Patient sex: M
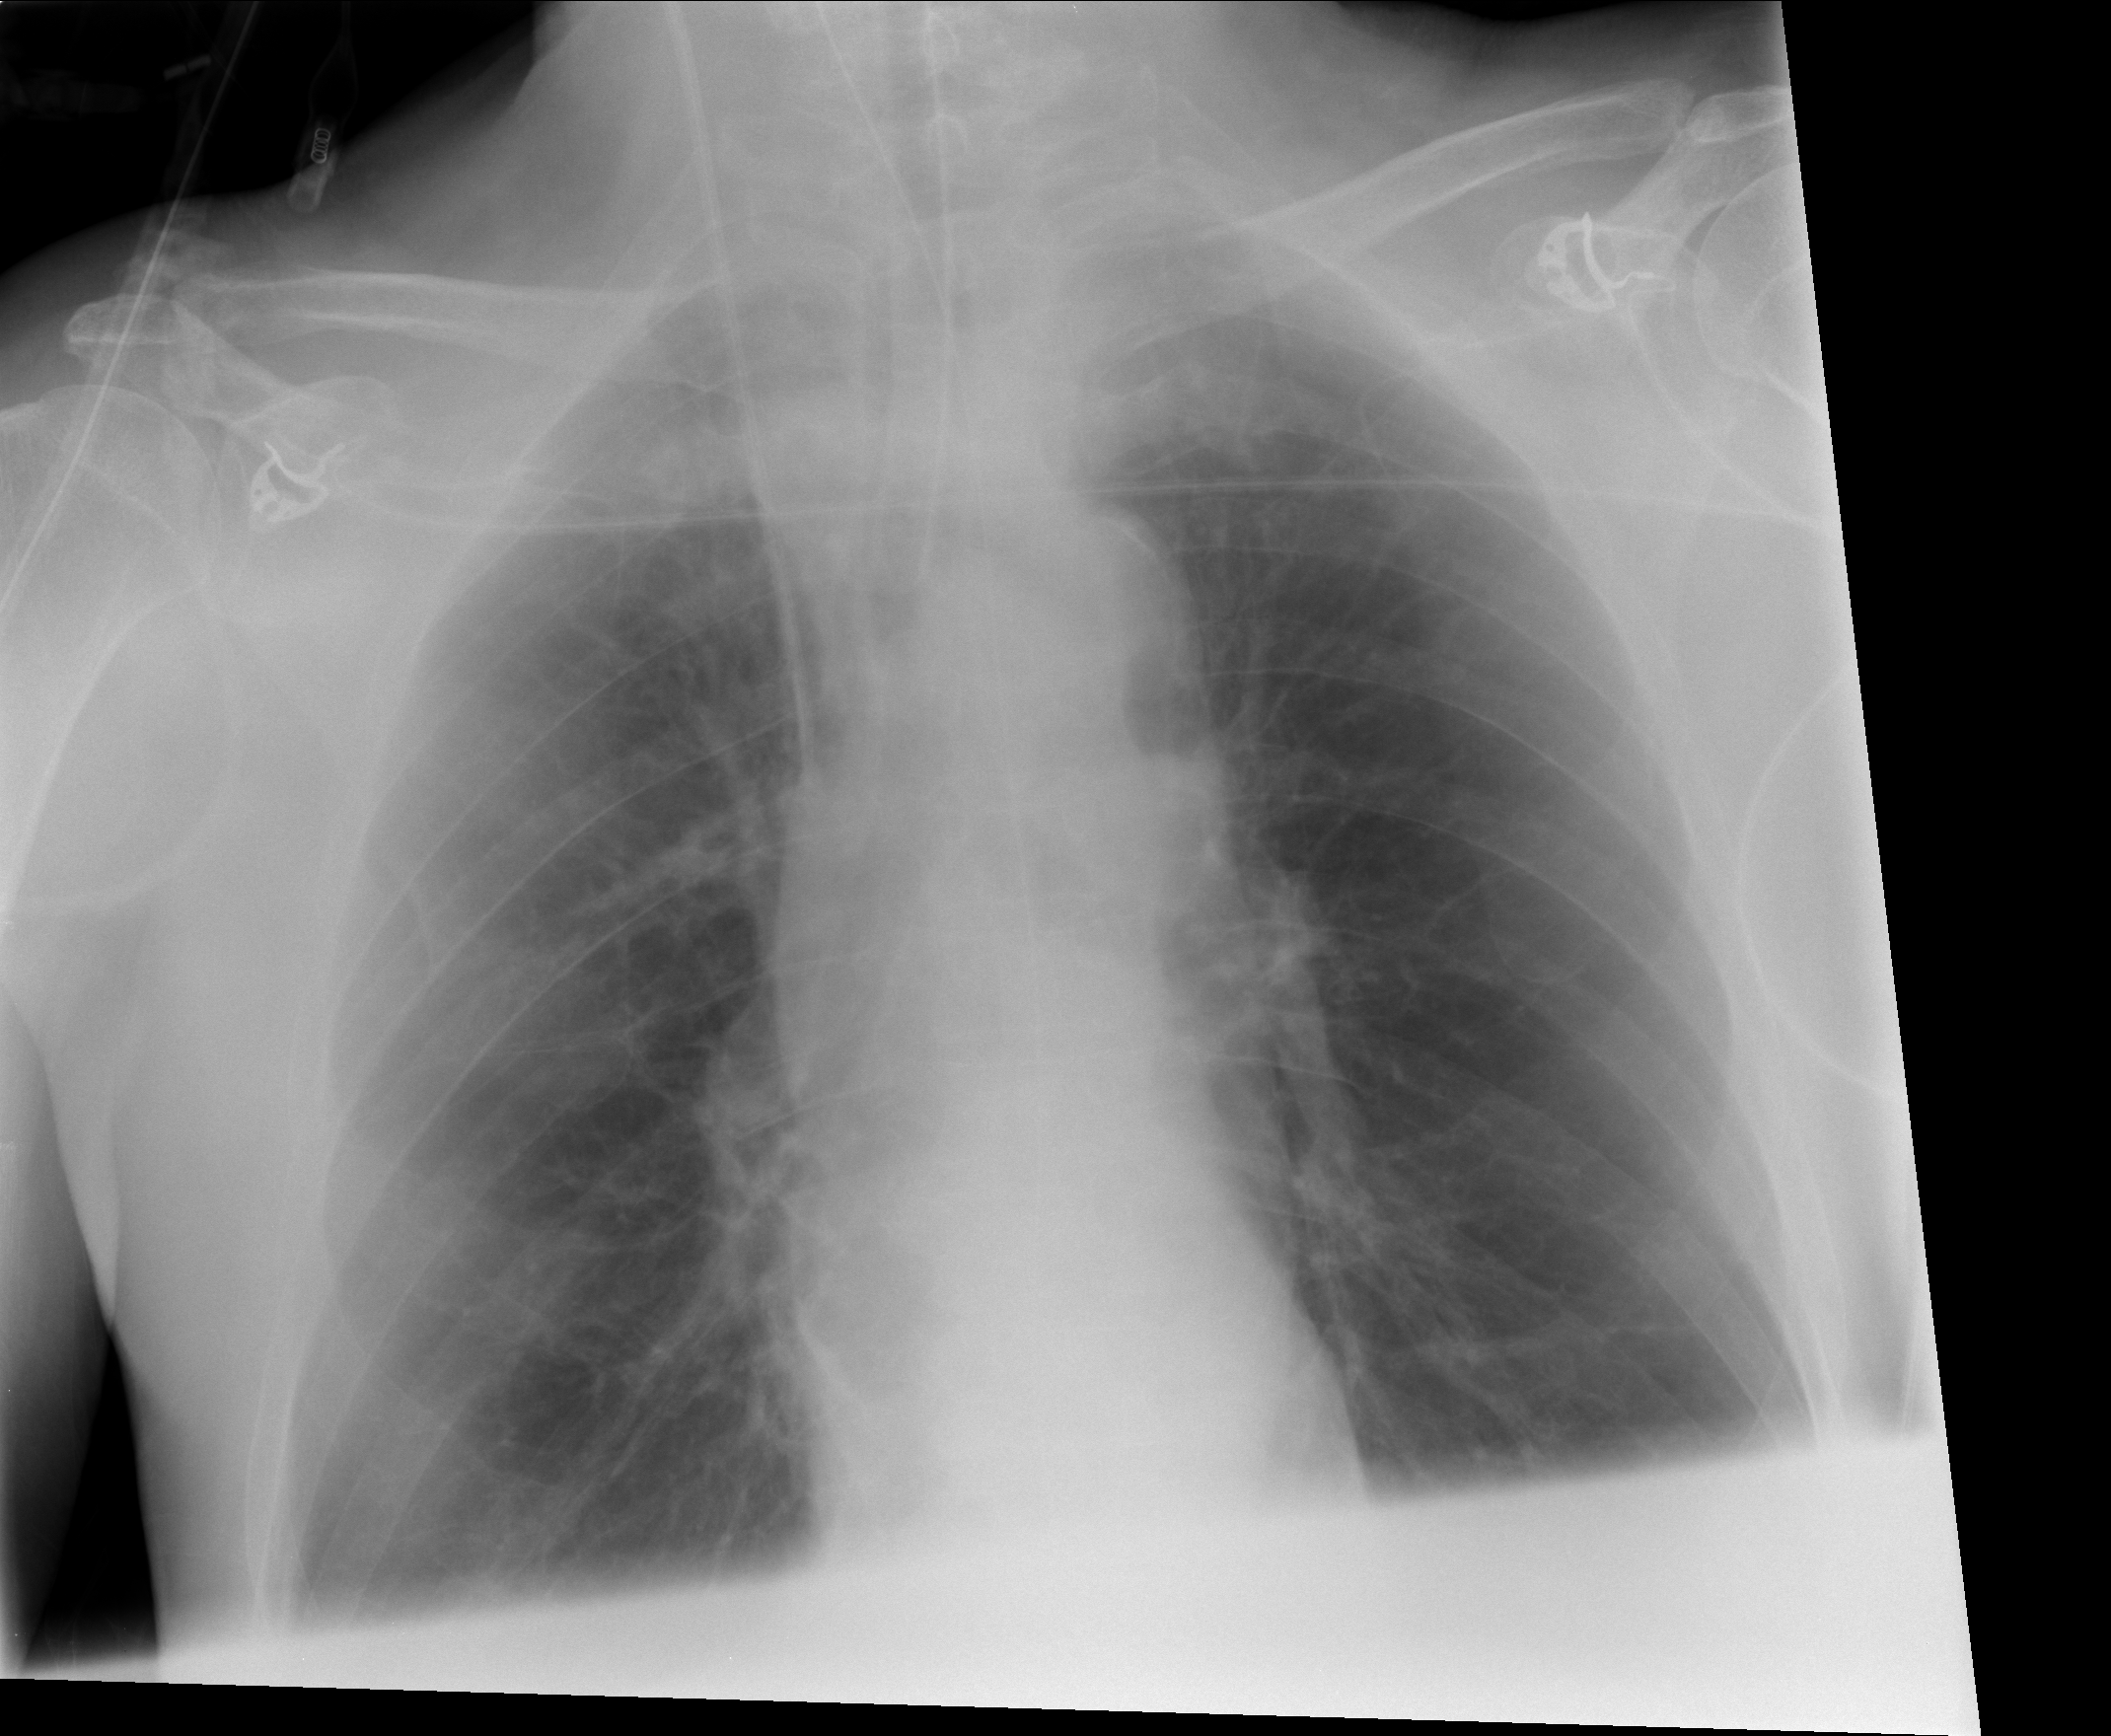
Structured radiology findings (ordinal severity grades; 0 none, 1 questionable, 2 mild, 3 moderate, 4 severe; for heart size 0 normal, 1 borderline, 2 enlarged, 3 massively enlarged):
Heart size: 0
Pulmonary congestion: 0
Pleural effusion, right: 0
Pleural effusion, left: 0
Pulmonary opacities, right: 0
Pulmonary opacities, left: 0
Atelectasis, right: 2
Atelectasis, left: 0